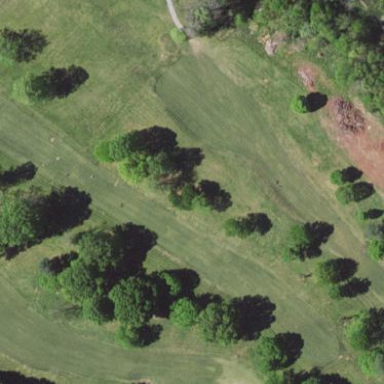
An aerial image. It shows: Golf fairway surrounded by grass.